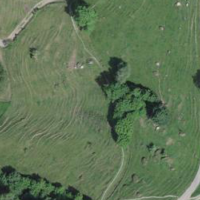
EUNIS habitat code: 24
Species observed at this site:
Pseudochorthippus parallelus
Gomphocerippus rufus